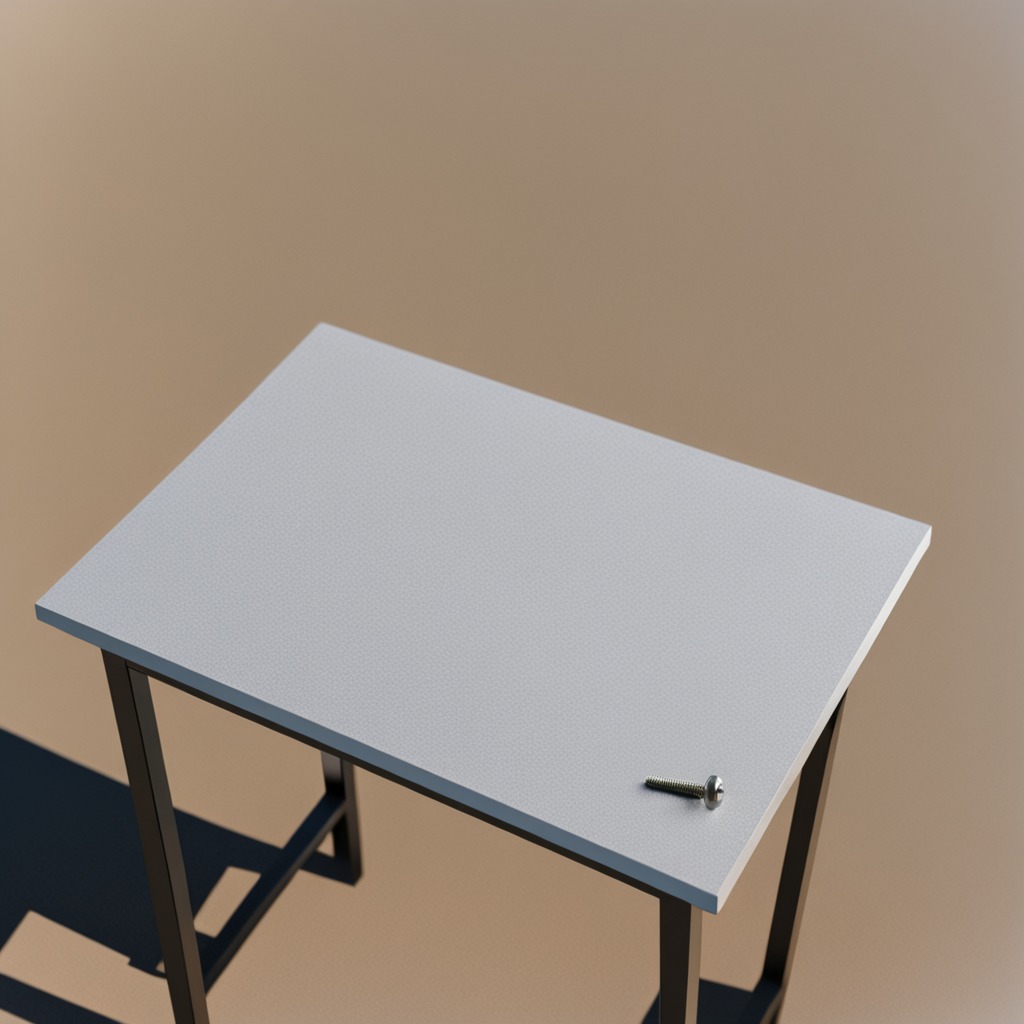
A metal screw is lying on the table.